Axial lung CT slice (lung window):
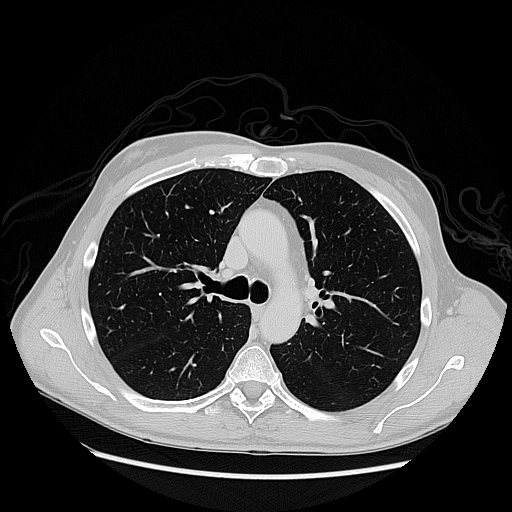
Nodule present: no